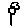
Label: flower